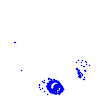
Particle: electron